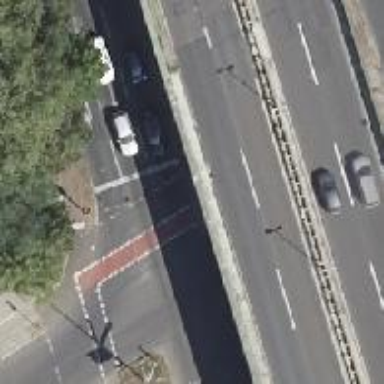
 featuring crossing with traffic signals and island."